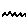
Label: zigzag